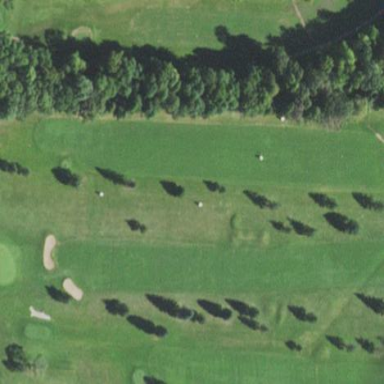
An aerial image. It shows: Golf fairway surrounded by grass.